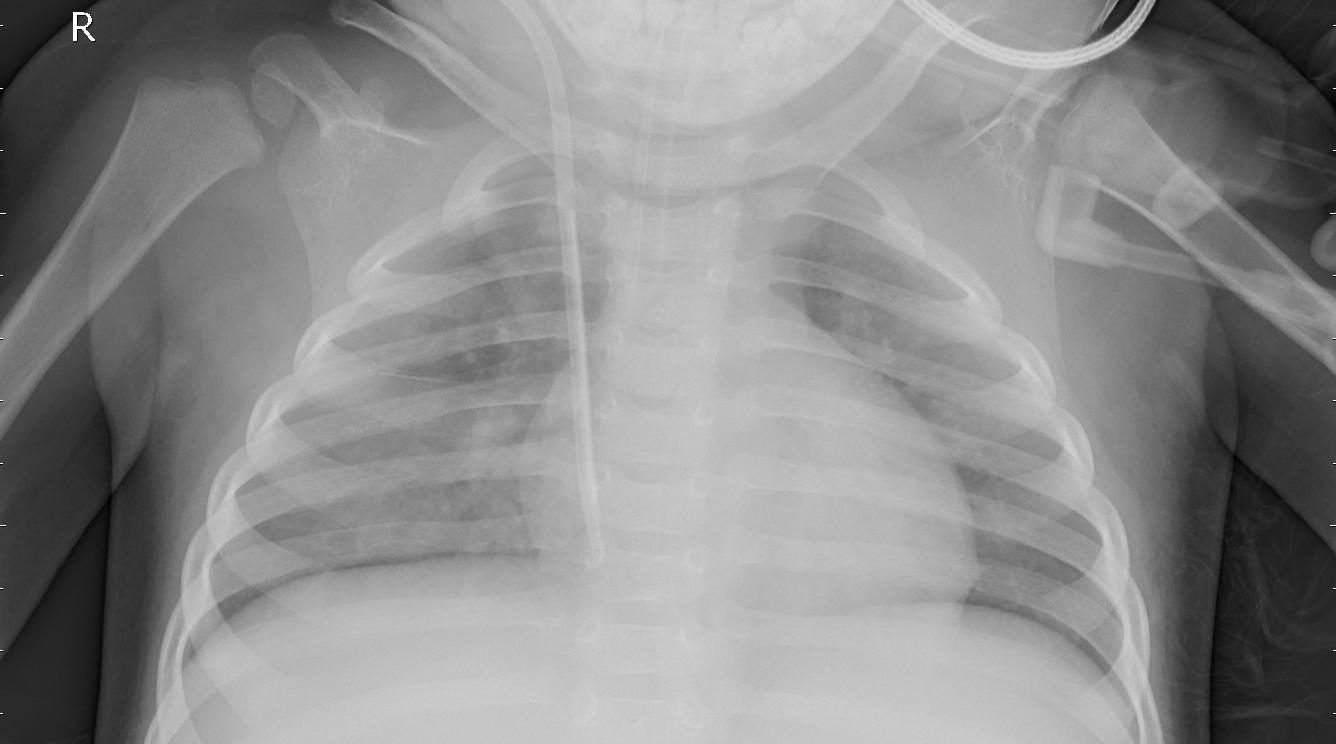
Diagnosis: PNEUMONIA